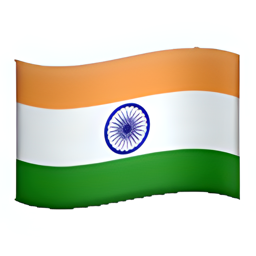
Name: flag for india
Emoji: 🇮🇳
Group: Flags
Sub-group: country-flag